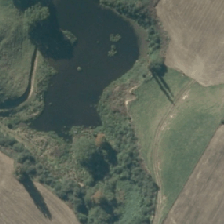
Land cover: herbaceous_freshwater_vege